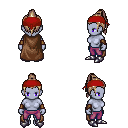
a pixel art fantasy rpg character, female body template, dark elf, purple skin, brown cape, magenta pants, white blonde long topknot hairstyle, red bandana, cloth bracers, metal boots, four views (front, back, left, right), 2x2 character sprite sheet, small pixel art, hard edges, no anti-aliasing